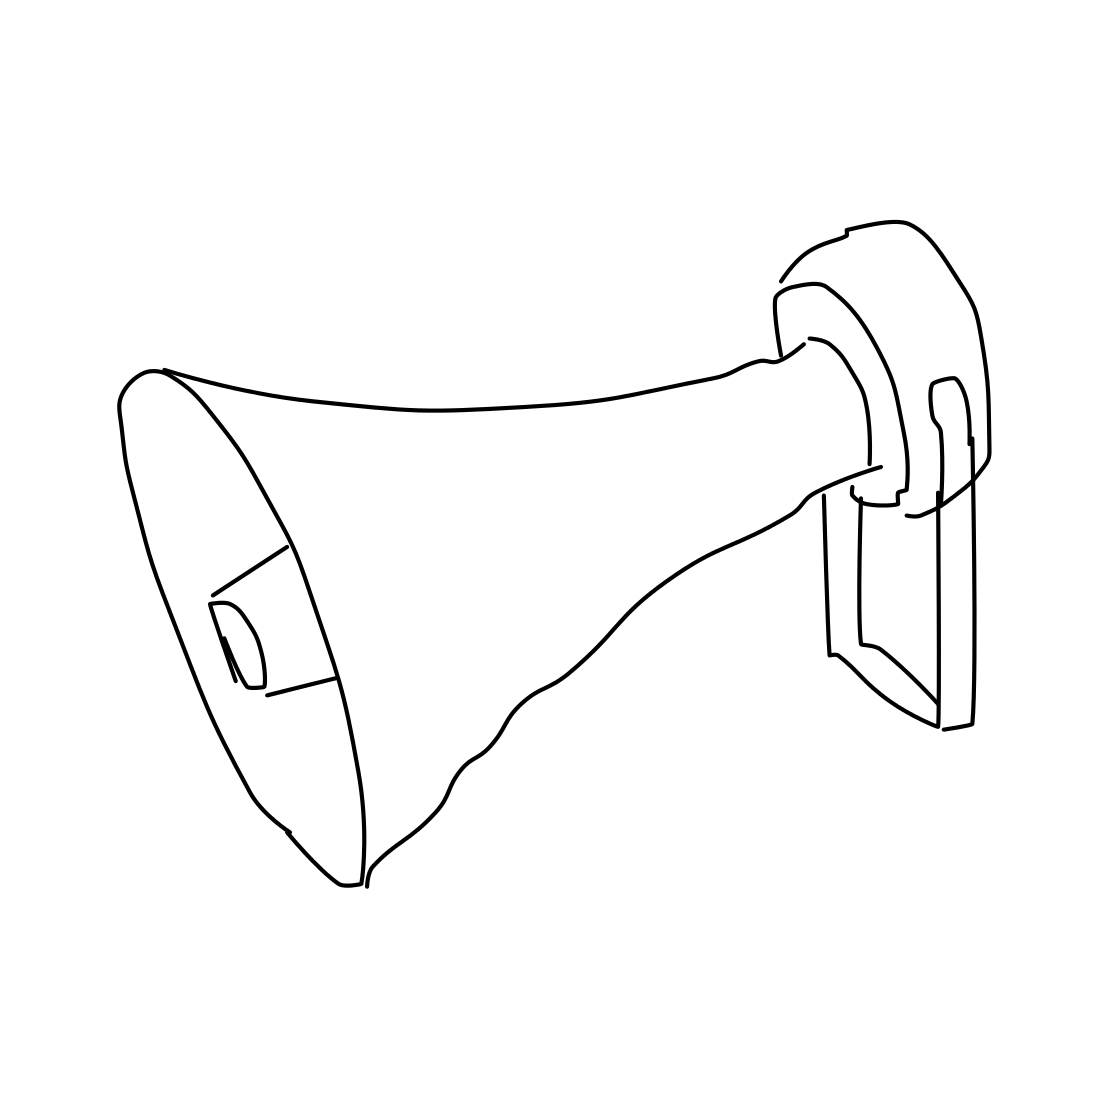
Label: loudspeaker